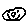
Label: smiley face